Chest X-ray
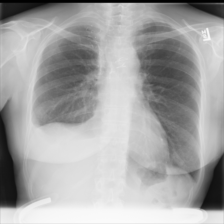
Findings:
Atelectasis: negative
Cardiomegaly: negative
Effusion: negative
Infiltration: negative
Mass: negative
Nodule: negative
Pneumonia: negative
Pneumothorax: negative
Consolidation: negative
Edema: negative
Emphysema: negative
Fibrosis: positive
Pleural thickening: negative
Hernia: negative